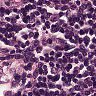
Metastatic tissue present: no